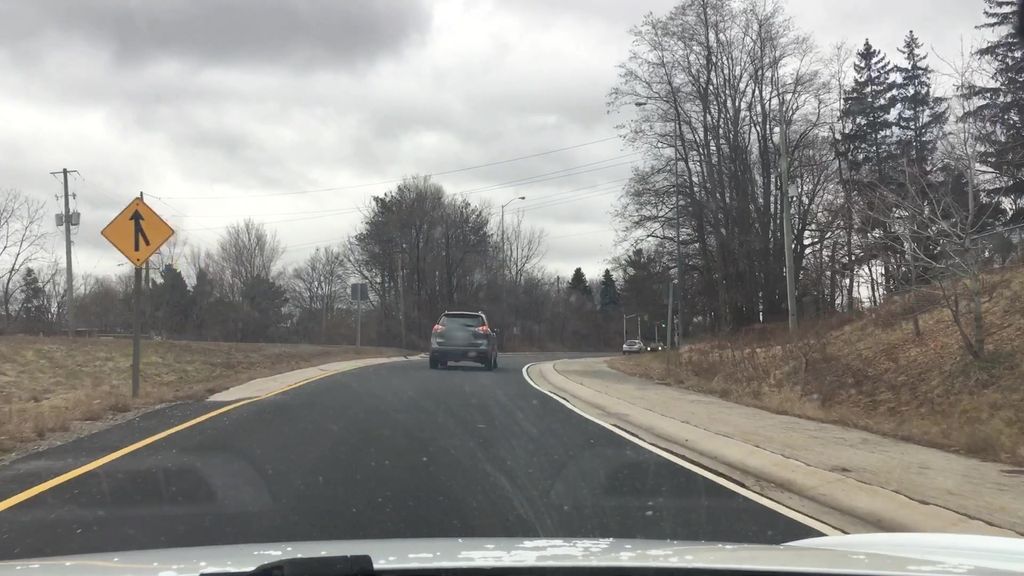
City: hamilton